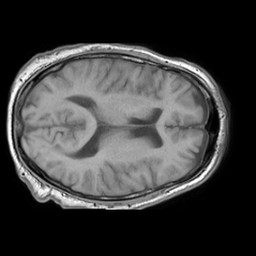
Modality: T1w
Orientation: axial
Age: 76
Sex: male
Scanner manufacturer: philips
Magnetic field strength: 1.5 T
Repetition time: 0.1991 s
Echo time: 0.001754 s